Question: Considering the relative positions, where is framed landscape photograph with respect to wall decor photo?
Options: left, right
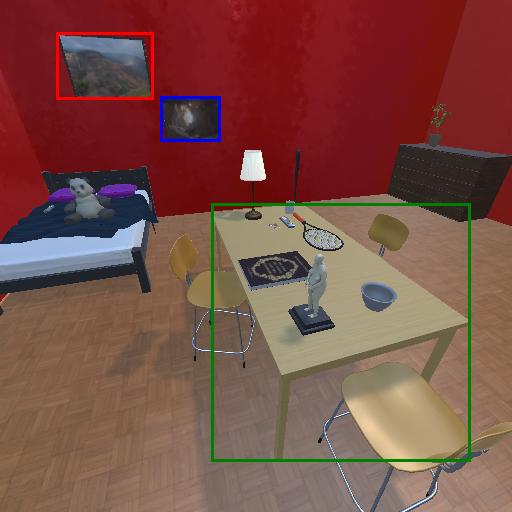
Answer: left